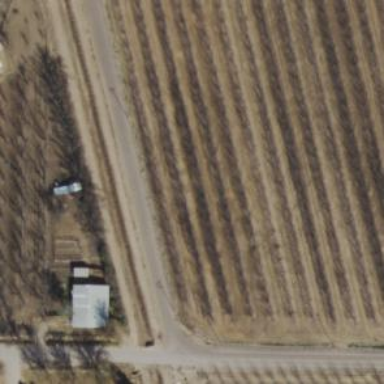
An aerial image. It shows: Orchard.